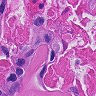
Metastatic tissue present: yes